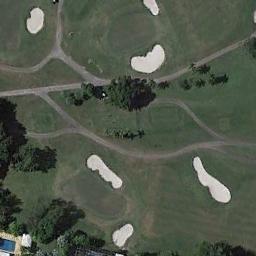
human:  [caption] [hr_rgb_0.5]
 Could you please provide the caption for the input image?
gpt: There are a few bunkers and a few paths on a large green lawn on the golf course with many trees and several buildings .

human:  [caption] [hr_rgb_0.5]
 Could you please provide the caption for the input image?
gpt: The golf course has some putting greens, Fairways, Roads, Barrier trees and sandpits .

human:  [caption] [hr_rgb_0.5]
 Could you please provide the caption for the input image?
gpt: There are six bunkers scattered along the road .

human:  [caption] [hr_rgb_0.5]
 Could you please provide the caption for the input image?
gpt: There are many trees in the golf course .

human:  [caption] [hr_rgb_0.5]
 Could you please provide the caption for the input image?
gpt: There are many paths and bunkers on the golf course .